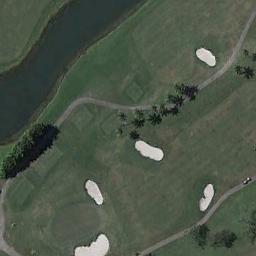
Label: golf_course